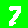
Digit: 7